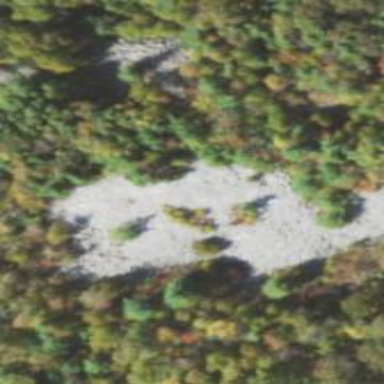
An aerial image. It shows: Natural scree.